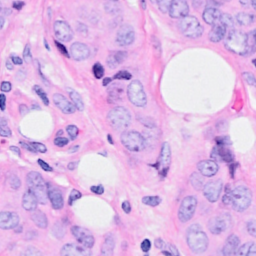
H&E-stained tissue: Breast